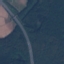
Land use / land cover class: Highway